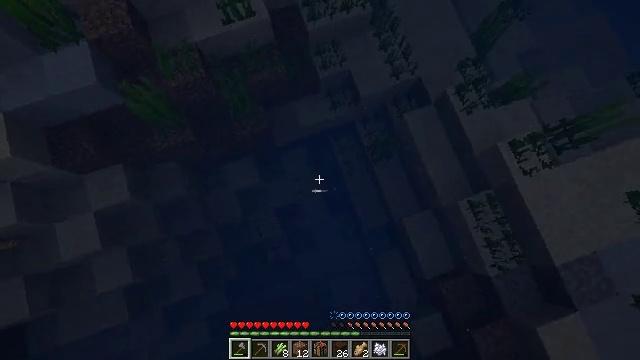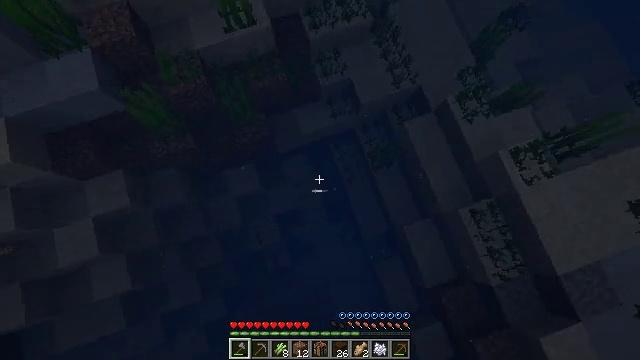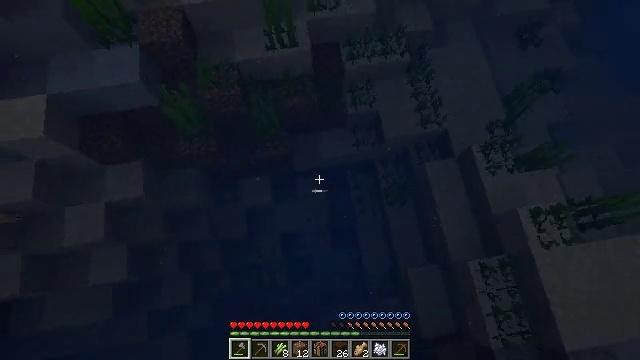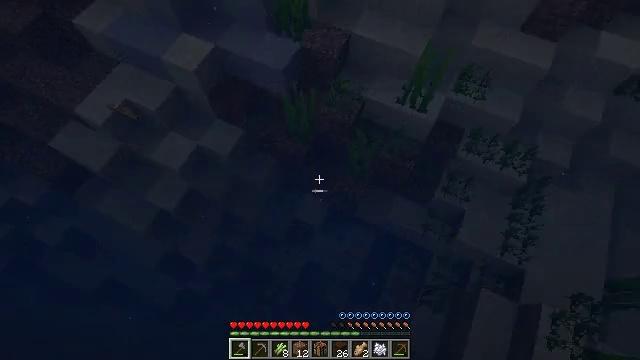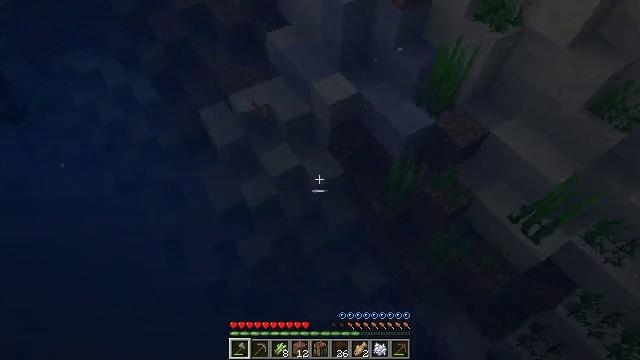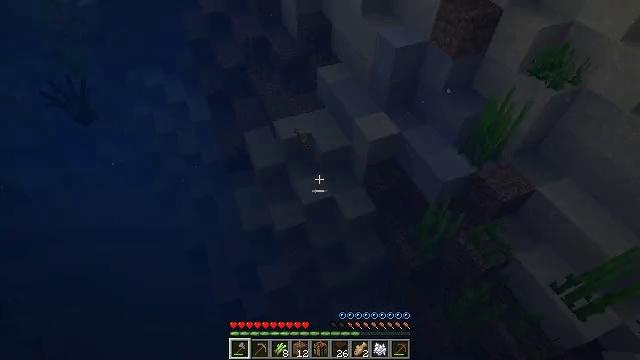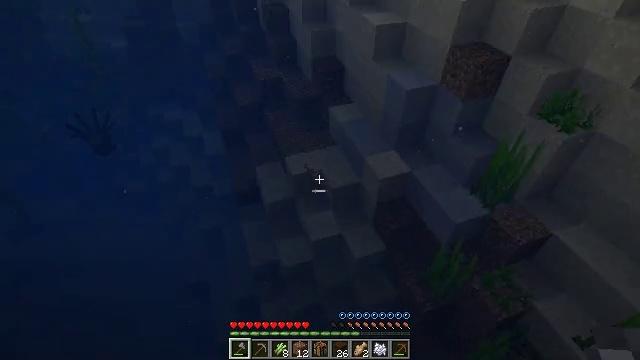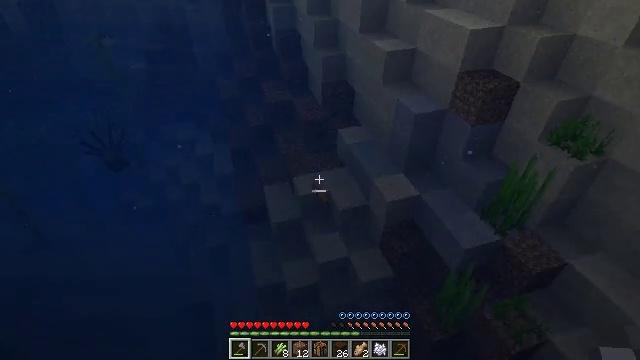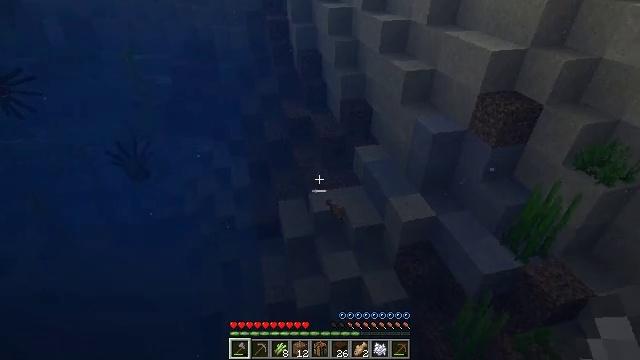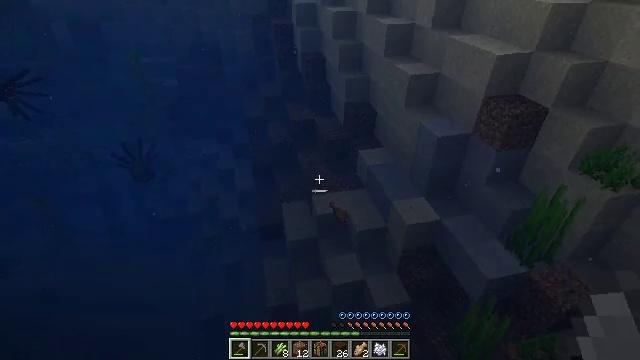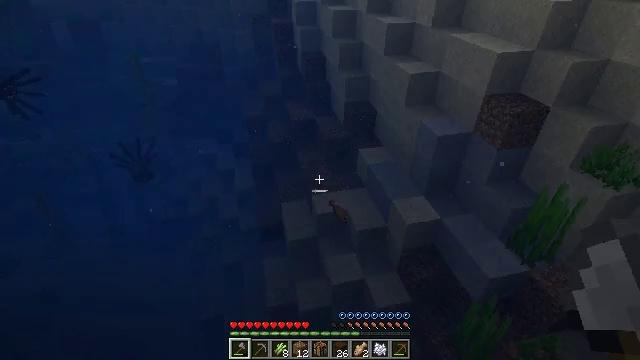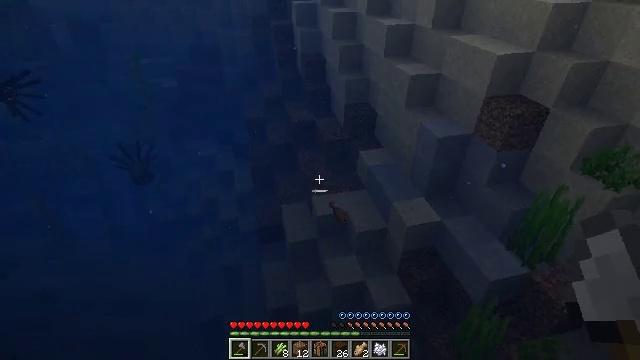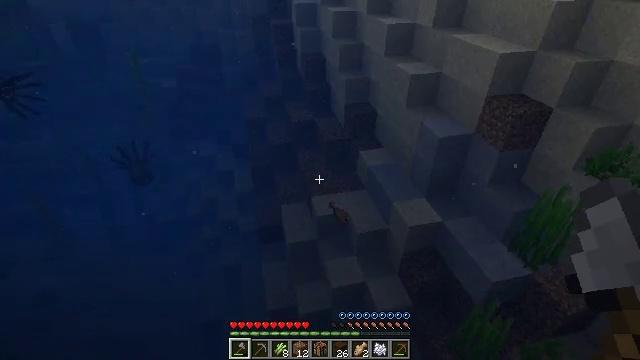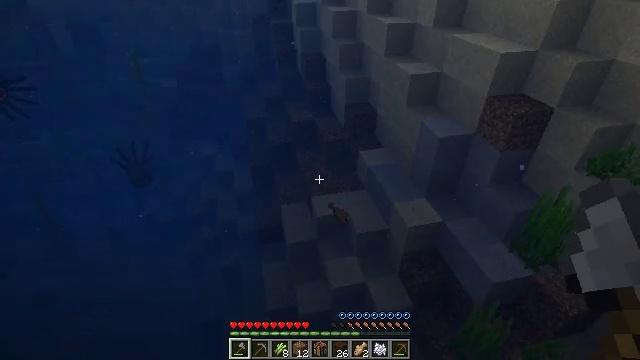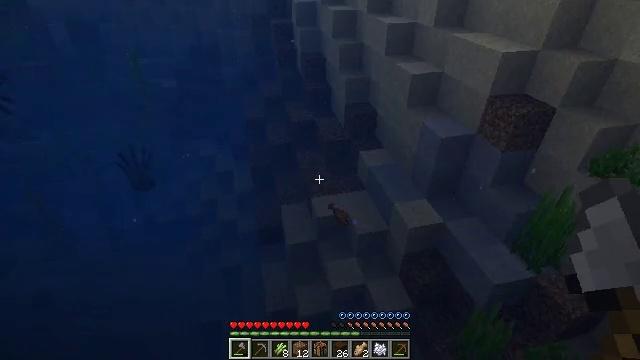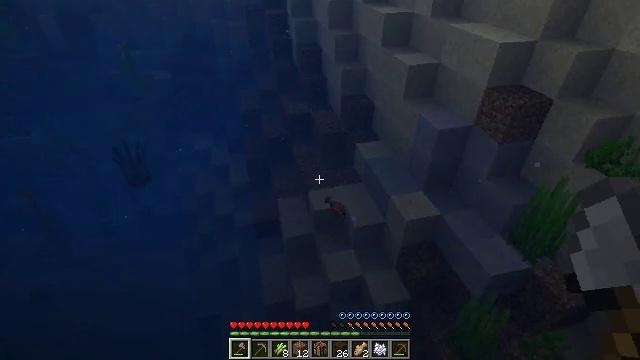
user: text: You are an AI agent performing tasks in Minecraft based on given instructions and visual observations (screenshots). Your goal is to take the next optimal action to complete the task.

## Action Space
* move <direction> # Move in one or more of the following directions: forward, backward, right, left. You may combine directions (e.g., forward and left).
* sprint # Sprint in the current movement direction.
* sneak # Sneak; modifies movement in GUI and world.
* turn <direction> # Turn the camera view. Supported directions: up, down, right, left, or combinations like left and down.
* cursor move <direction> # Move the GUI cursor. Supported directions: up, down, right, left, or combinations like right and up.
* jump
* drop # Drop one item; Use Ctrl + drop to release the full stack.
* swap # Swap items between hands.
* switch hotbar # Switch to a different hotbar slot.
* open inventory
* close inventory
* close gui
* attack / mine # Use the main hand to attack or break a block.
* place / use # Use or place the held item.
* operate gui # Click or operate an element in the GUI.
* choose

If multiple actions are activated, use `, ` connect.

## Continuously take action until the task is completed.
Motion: motion action
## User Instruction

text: Kill mobs in the water.
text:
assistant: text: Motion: turn up
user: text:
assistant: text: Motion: turn left and up
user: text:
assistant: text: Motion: turn left and up
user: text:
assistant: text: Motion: turn left and up
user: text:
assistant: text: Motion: turn left and up
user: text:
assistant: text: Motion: turn left and up
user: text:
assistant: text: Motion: turn left and up
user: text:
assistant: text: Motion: turn left and up
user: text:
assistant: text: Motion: no_op
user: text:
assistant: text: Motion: move forward
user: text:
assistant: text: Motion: move forward
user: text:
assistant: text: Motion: move forward
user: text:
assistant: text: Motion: move forward
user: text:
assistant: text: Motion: move forward
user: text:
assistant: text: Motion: move forward, turn down
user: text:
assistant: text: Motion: move forward, turn right and down
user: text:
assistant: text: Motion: move forward, sprint, turn down
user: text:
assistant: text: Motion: move forward, sprint, turn down
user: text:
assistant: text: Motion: move forward, sprint, turn down
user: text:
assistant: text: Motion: move forward, sprint, turn down
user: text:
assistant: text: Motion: move forward, sprint, turn down
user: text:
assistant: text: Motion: move forward, sprint, turn down
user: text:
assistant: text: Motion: move forward, sprint
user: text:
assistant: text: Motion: move forward, sprint
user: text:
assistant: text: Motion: move forward, sprint
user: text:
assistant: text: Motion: move forward, sprint
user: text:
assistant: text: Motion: move forward, sprint
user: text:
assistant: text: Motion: move forward, turn right and up
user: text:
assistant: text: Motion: move forward, turn right and up
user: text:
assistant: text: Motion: turn right and up